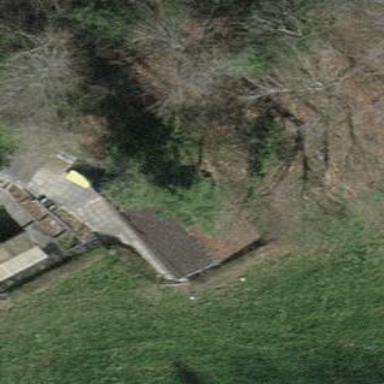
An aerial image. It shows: Hut.